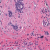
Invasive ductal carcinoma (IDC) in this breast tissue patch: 0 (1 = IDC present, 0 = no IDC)